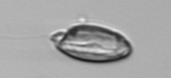
Label: Katodinium_or_Torodinium